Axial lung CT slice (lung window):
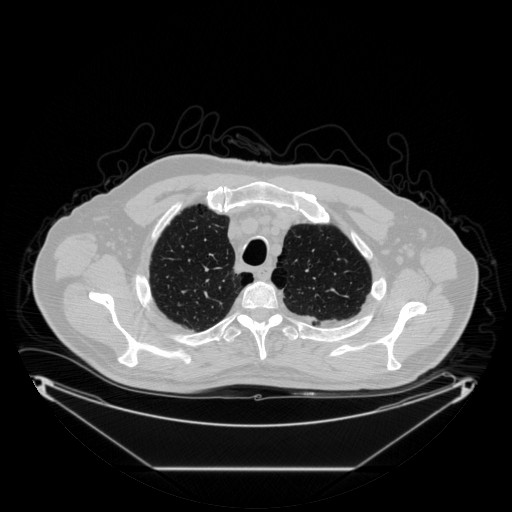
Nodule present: no